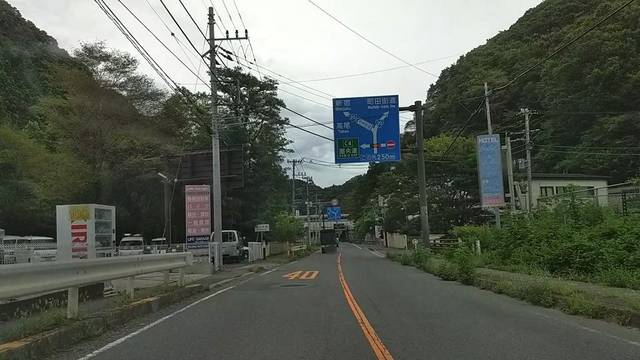
Region: Japan
Coordinates: 35.62, 139.262